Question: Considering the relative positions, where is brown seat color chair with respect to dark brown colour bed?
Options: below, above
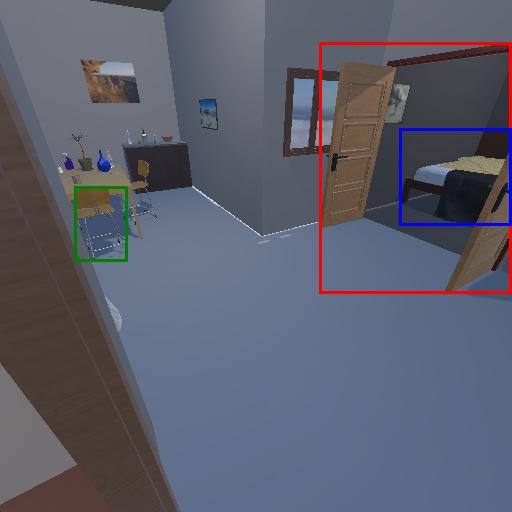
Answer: below